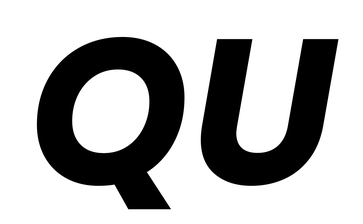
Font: Poppins-BoldItalic